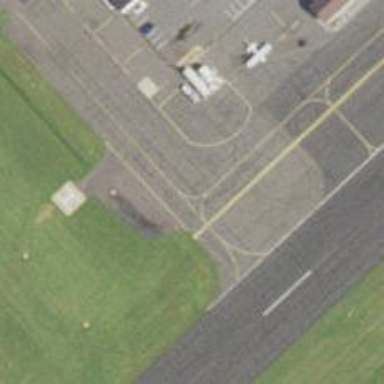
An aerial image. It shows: Image of taxiway at airport.